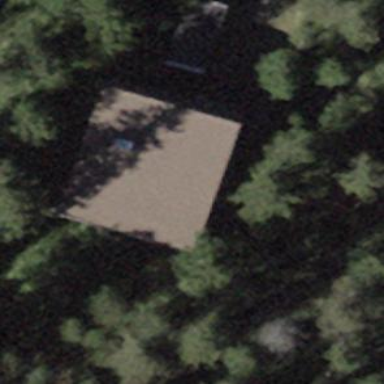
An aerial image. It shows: Building with tile roof.